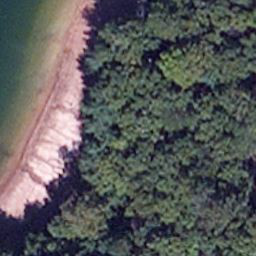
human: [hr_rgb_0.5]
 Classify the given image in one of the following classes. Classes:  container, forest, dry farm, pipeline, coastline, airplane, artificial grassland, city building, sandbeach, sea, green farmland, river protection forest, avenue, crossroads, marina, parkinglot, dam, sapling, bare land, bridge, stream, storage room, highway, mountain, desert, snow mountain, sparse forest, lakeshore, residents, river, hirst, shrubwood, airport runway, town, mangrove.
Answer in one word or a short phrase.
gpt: lakeshore